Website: crate-barrel
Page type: payment
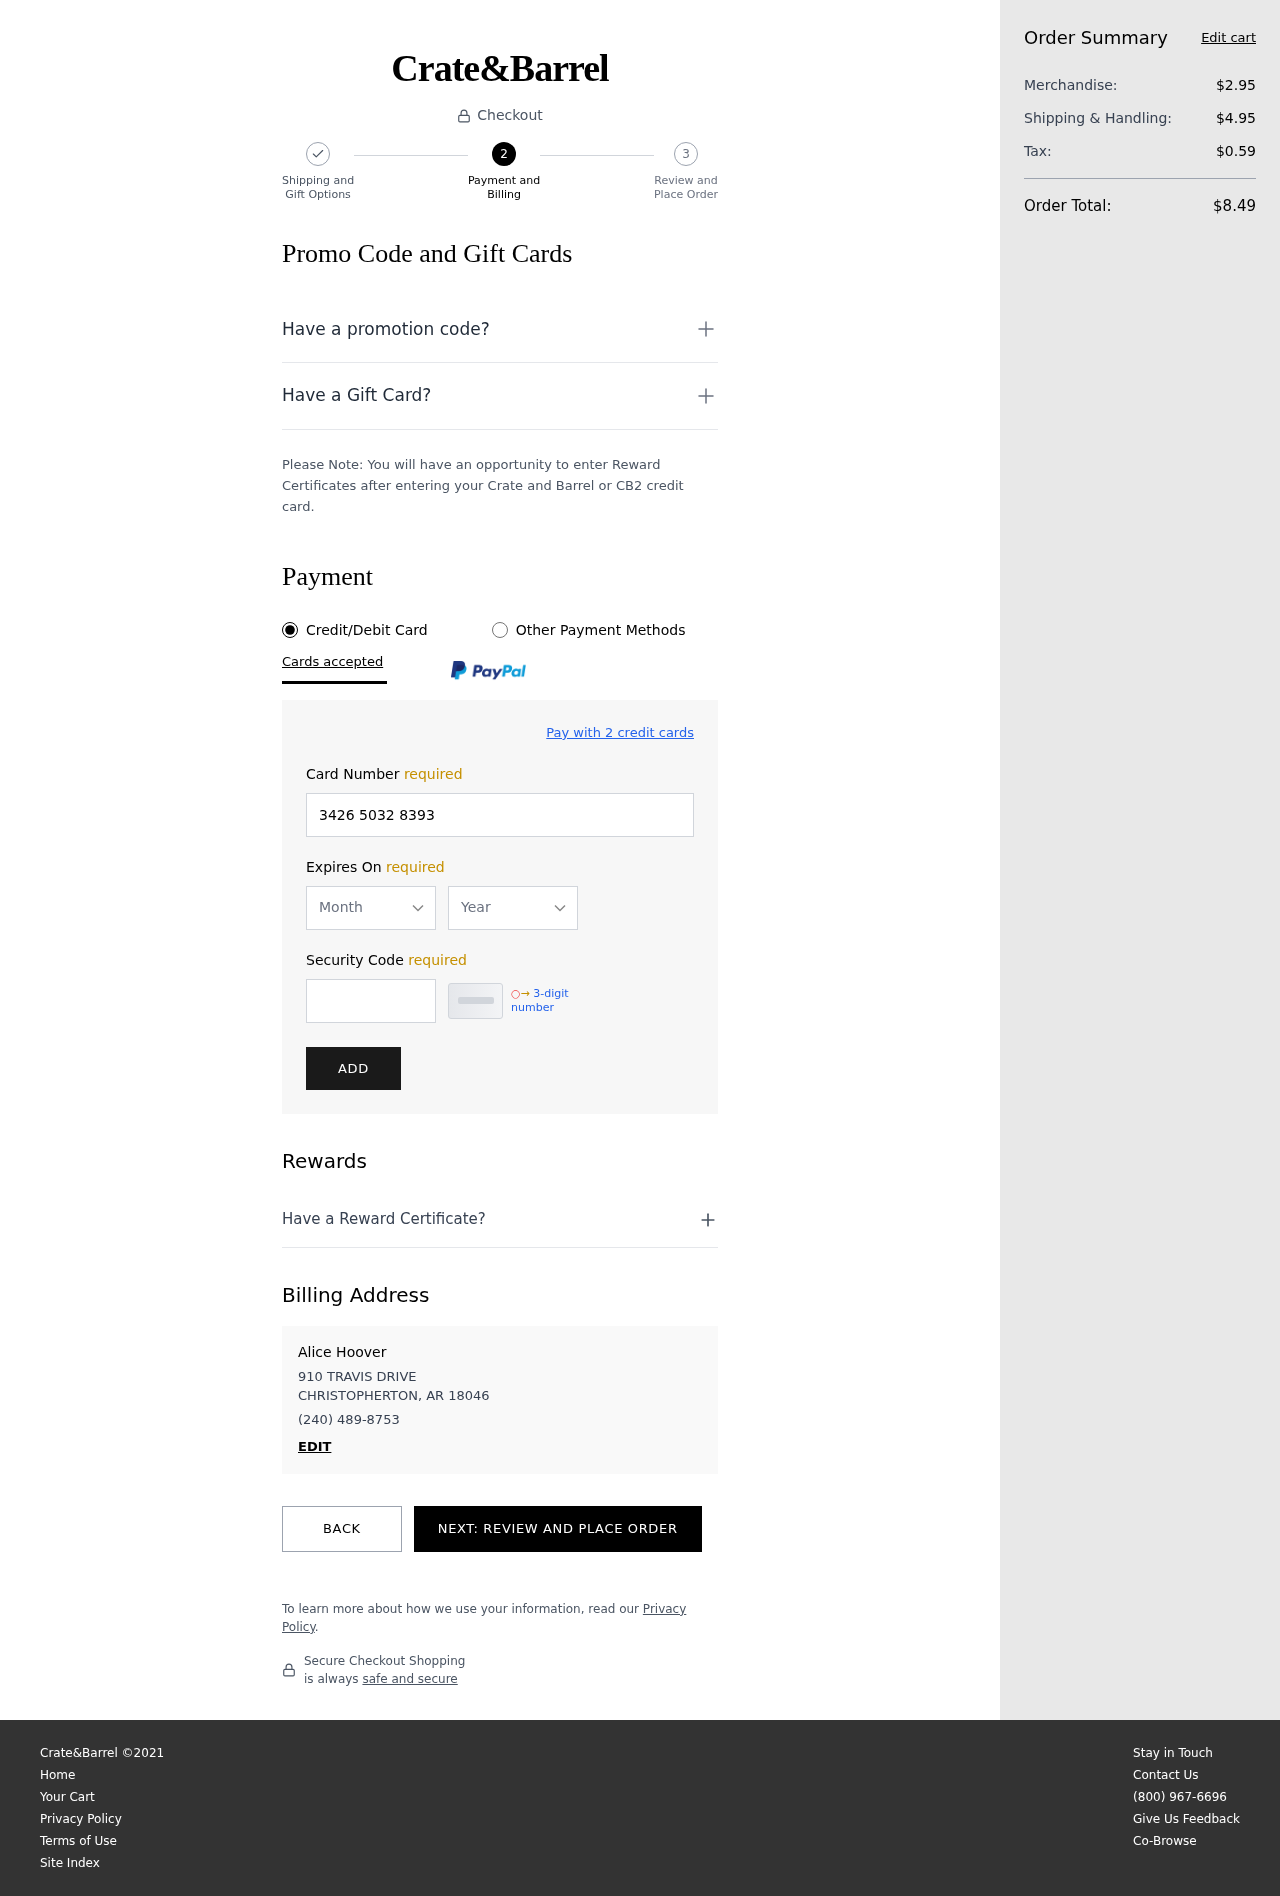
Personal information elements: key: PII_CARD_EXPIRY_MONTH
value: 06
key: PII_CARD_EXPIRY_YEAR
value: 26
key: PII_CITY_STATE_ZIP
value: CHRISTOPHERTON, AR 18046
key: PII_FULLNAME
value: Alice Hoover
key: PII_PHONE
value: (240) 489-8753
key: PII_STREET
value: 910 TRAVIS DRIVE
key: PII_CARD_NUMBER
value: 3426 5032 8393 078
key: PII_CARD_CVV
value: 2353
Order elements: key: ORDER_SUBTOTAL
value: $2.95
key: ORDER_SHIPPING_COST
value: $4.95
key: ORDER_TAX
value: $0.59
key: ORDER_TOTAL
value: $8.49